Interaction volume radius: 10 \u00c5
Interaction volume height: 10 \u00c5
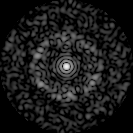
Disorder parameter: 0.8447